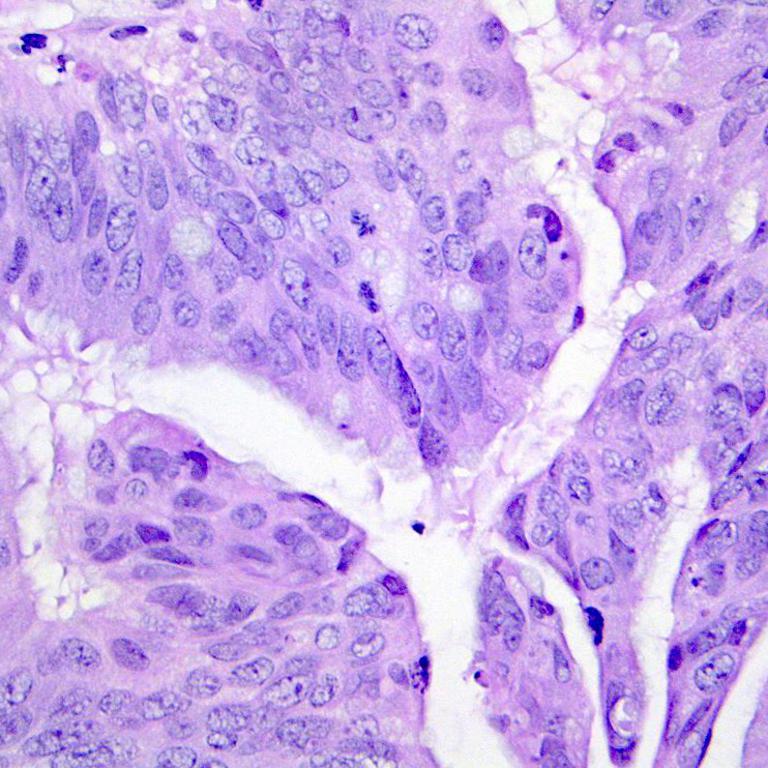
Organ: colon
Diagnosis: adenocarcinomas